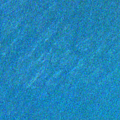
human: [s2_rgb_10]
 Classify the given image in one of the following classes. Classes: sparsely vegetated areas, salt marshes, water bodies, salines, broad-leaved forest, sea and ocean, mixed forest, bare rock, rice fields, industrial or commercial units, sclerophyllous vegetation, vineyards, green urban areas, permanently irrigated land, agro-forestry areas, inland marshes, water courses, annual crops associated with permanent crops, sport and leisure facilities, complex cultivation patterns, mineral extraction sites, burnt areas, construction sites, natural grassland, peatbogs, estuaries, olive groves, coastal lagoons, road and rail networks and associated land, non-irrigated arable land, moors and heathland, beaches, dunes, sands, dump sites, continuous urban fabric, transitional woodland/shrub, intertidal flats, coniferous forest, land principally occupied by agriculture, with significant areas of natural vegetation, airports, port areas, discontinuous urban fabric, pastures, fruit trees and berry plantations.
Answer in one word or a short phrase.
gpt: sea and ocean